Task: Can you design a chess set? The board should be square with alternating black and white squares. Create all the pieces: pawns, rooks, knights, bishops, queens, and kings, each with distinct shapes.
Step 1350:
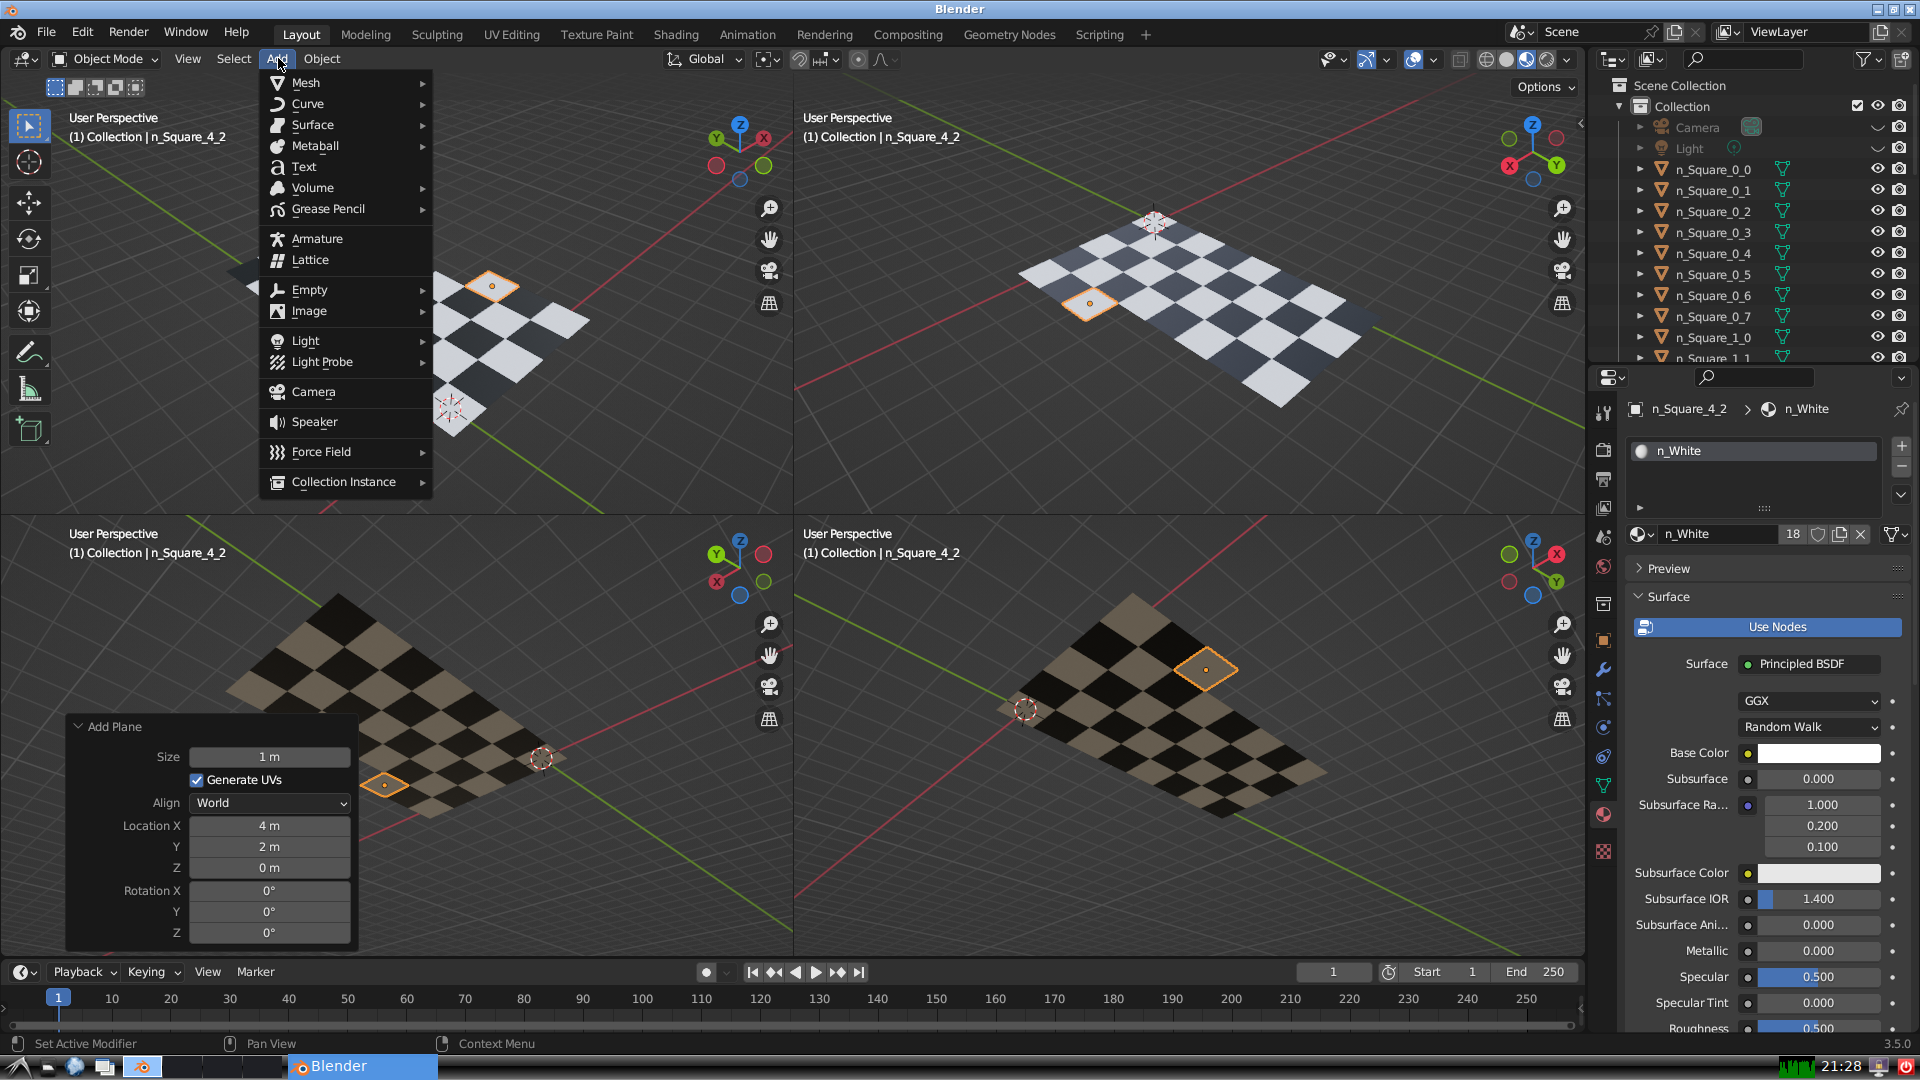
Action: {"mouse_move": [304, 82]}